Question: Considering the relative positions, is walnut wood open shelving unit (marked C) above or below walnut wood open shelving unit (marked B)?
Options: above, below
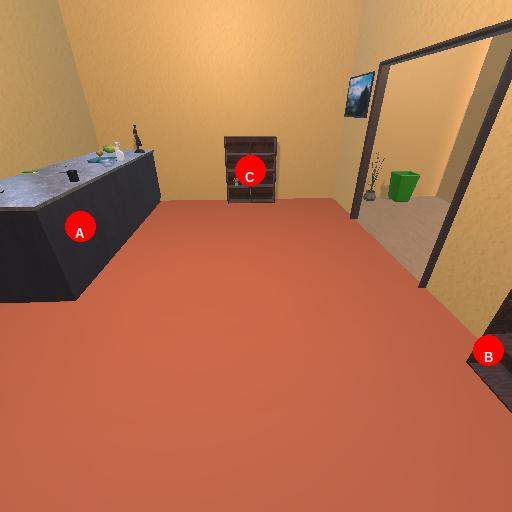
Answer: above